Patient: sex F, age 19
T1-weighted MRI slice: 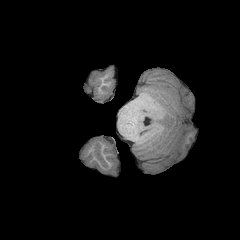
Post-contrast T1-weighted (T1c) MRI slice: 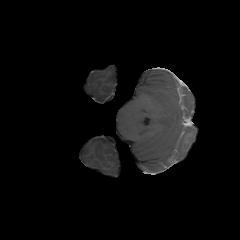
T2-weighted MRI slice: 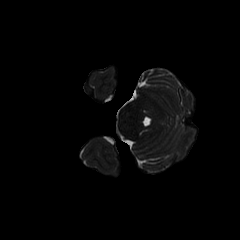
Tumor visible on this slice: no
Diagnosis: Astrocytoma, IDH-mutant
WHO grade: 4